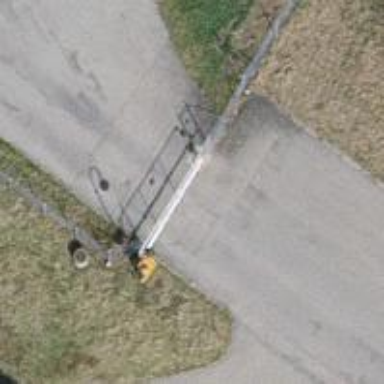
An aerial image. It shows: Gate.